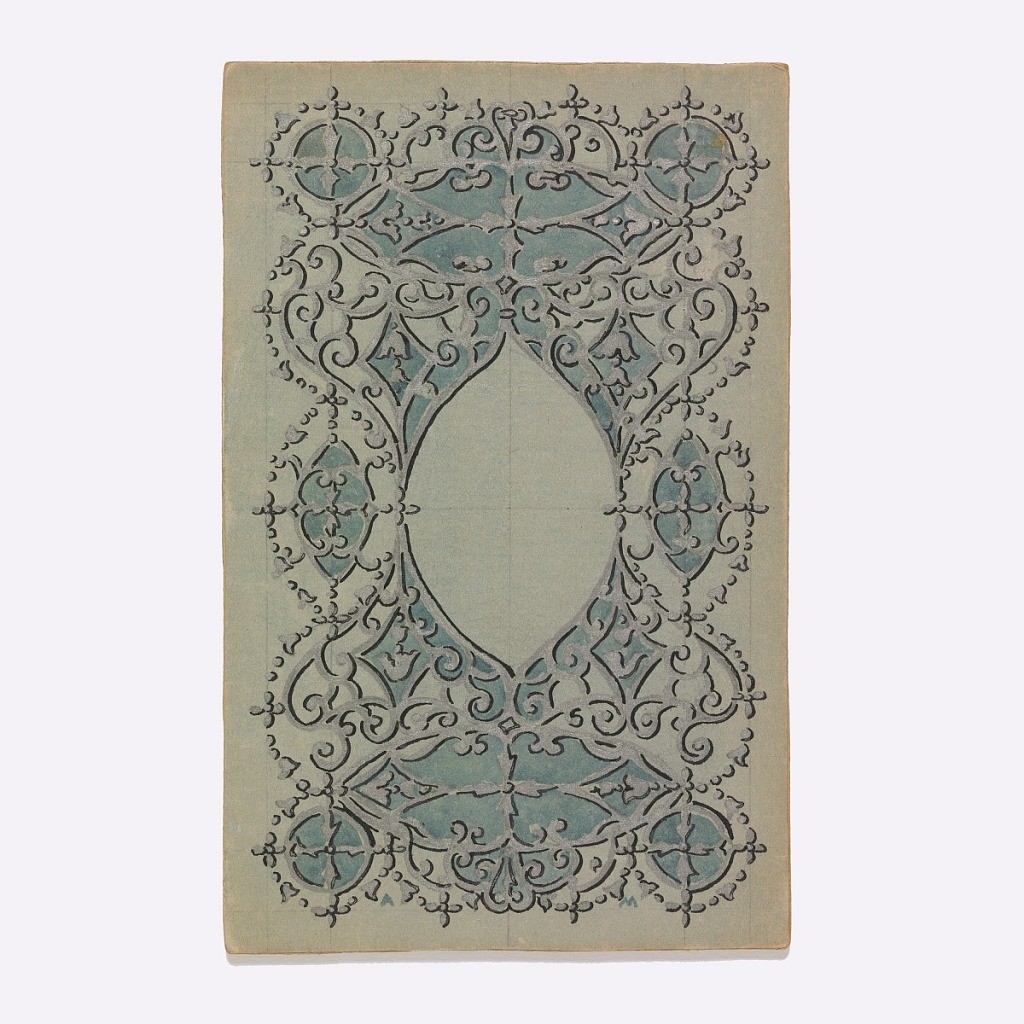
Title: Design for a Book Cover
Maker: Alice Cordelia Morse, American, 1863–1961
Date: ca. 1887–1903
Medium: Brush and gouache on paper
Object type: Drawing
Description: On a green-gray ground, almond-shaped cartouche with foliate, spiral, and other decorative patterns.